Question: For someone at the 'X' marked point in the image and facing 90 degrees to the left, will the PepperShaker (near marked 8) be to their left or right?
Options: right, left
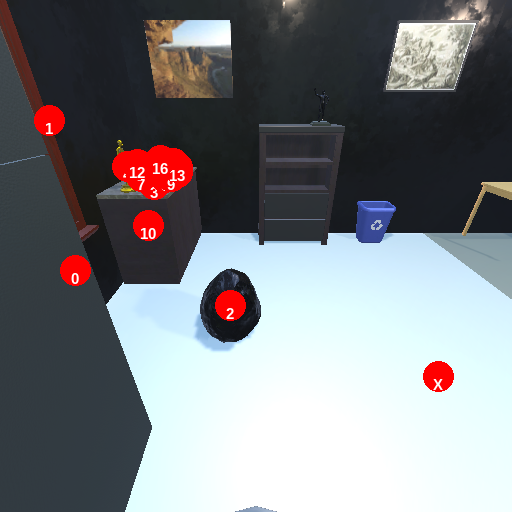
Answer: right